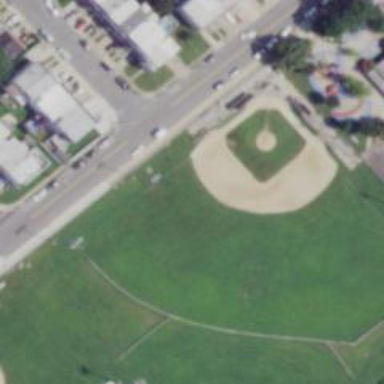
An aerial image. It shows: Baseball pitch for leisure land.